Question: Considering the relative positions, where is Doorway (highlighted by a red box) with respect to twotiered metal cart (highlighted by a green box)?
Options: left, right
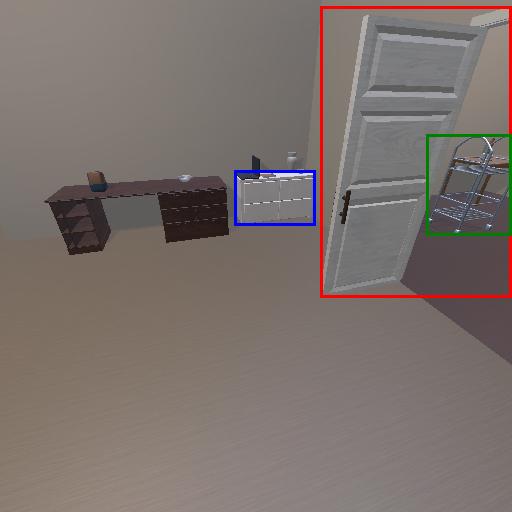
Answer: left